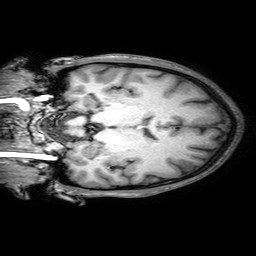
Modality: T1w
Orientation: coronal
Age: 19
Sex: female
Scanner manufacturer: philips
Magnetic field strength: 3 T